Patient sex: M
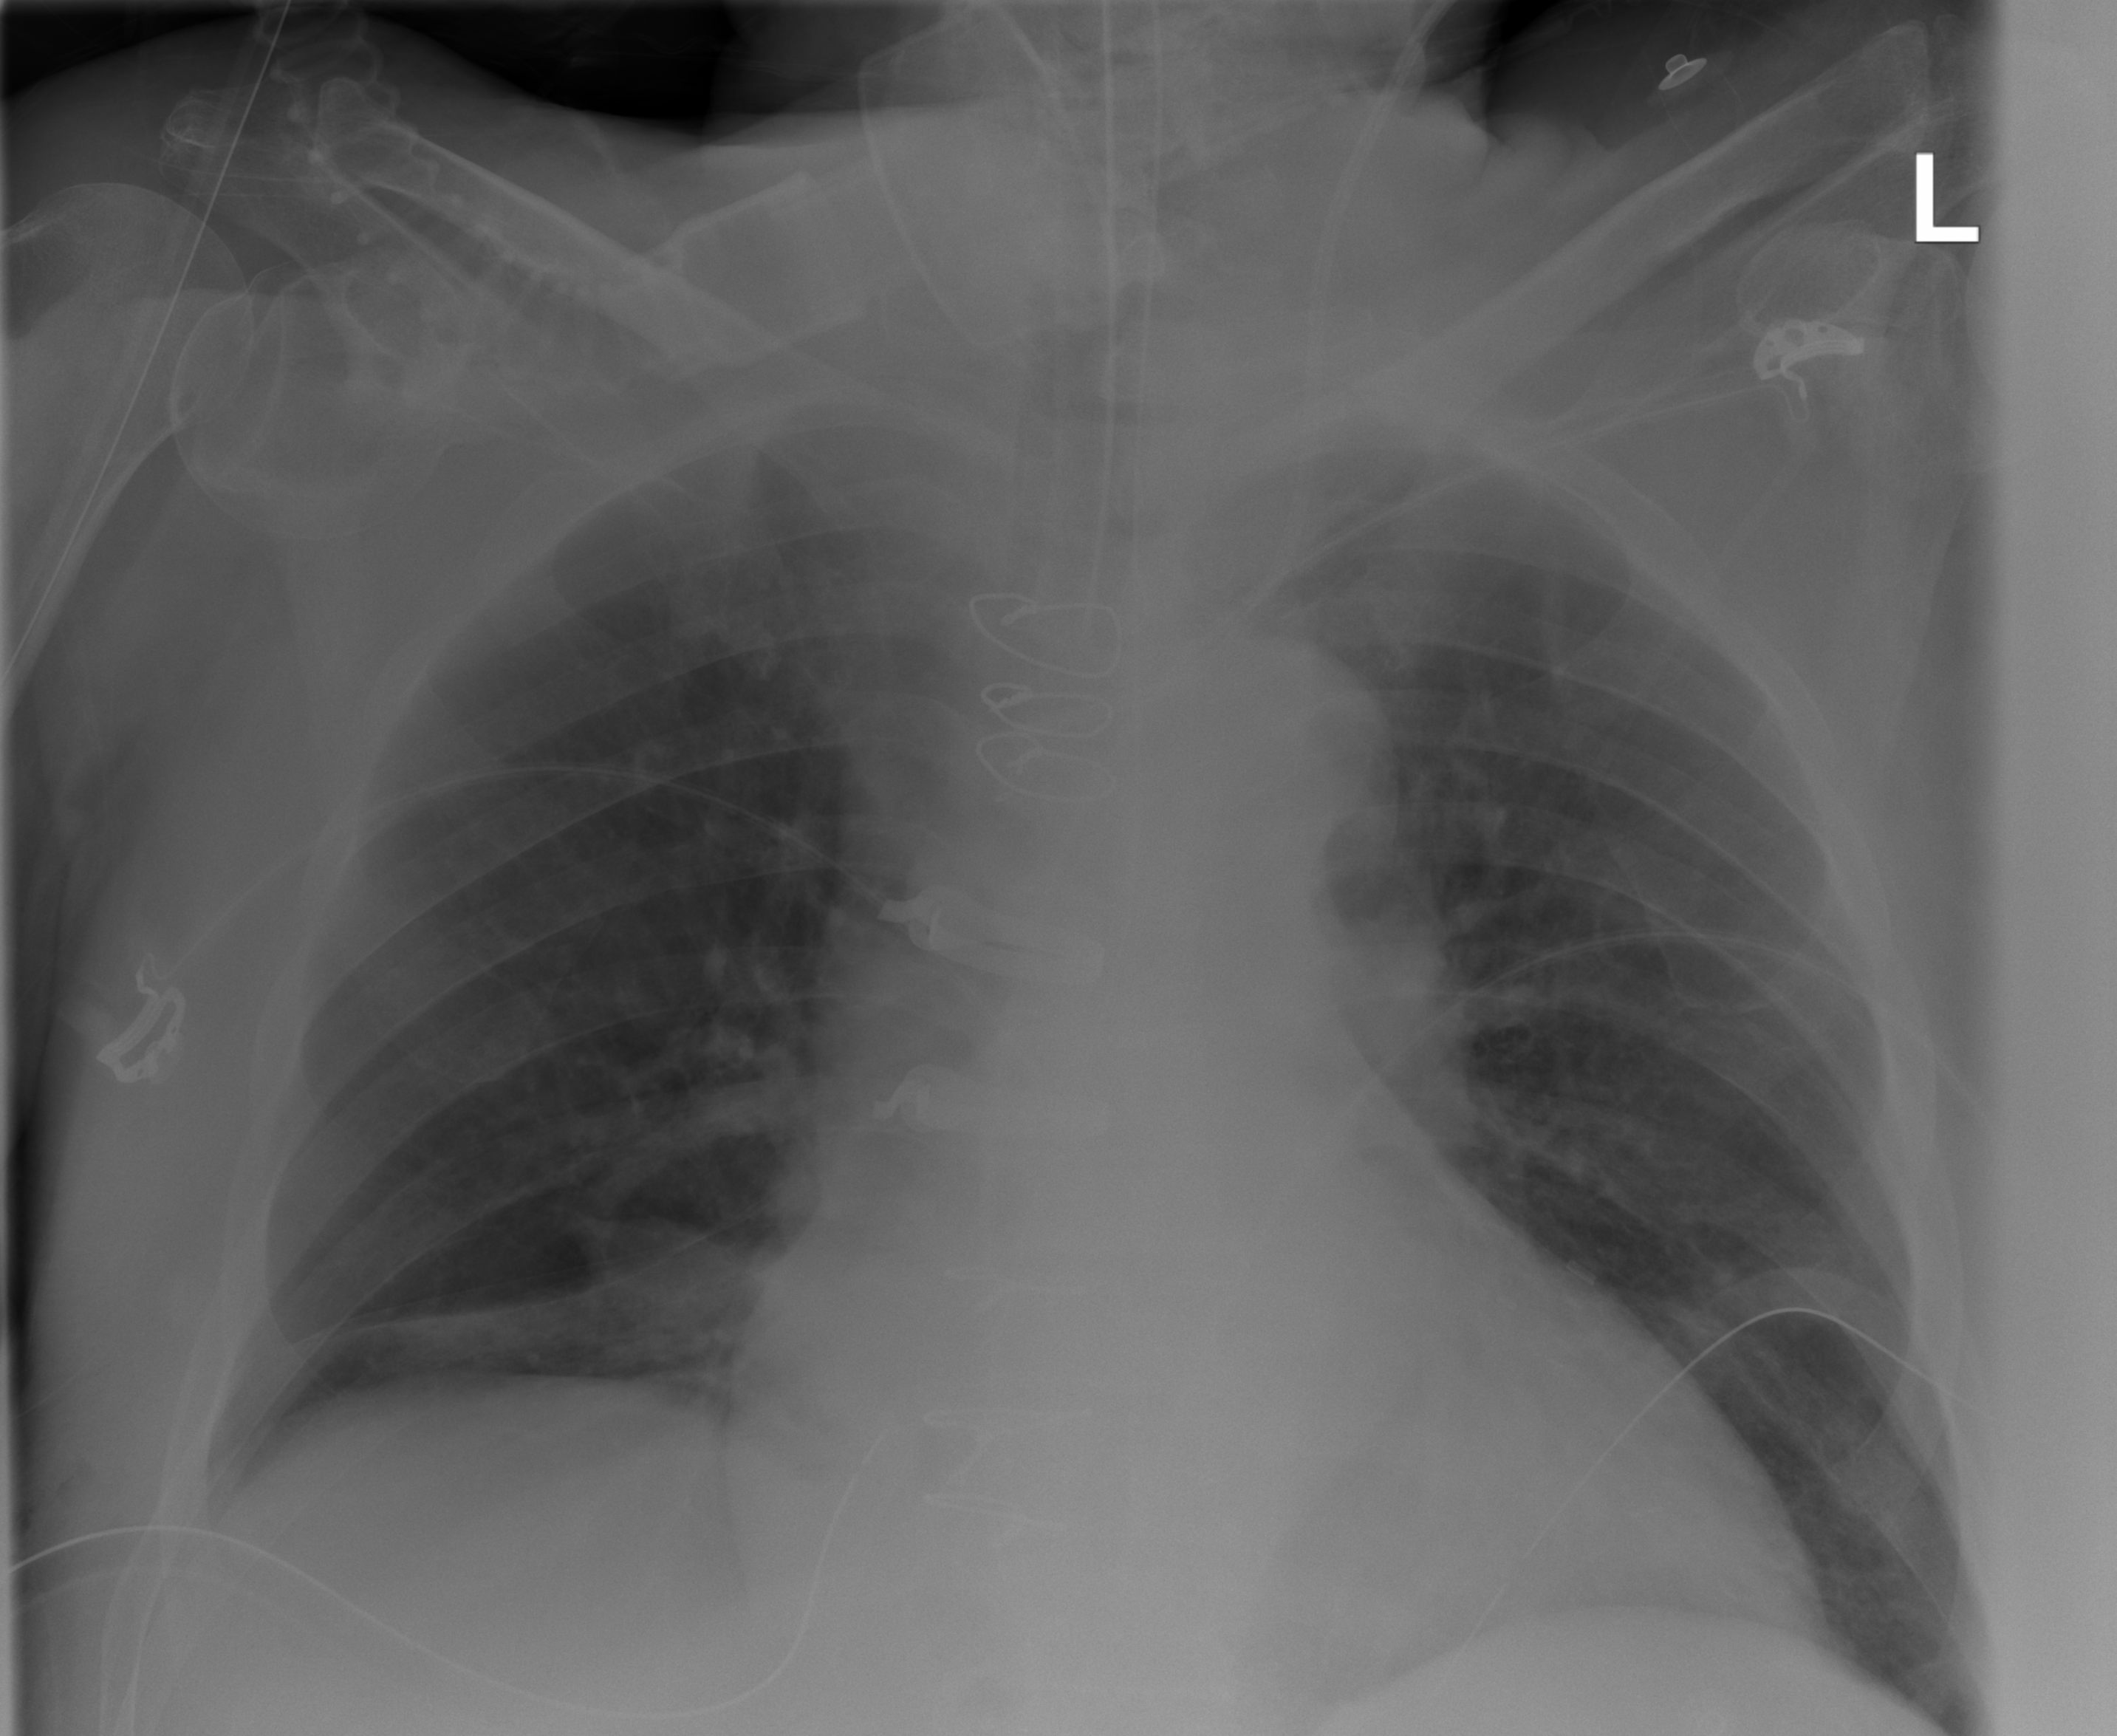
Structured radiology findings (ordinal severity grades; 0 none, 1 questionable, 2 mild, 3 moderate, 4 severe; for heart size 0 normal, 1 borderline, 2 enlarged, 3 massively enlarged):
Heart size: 2
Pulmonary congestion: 2
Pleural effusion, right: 0
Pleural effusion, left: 0
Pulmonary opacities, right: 0
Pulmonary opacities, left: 0
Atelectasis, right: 0
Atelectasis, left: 0